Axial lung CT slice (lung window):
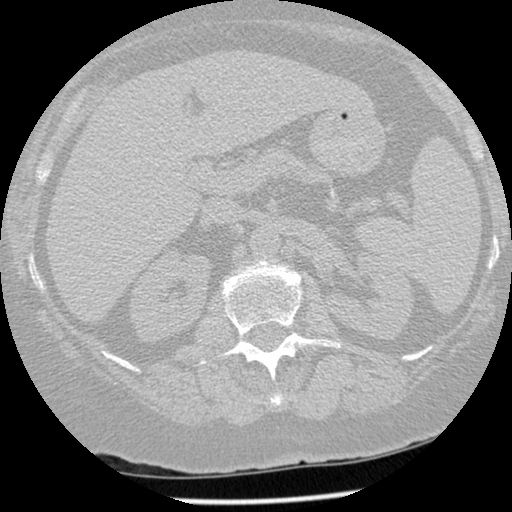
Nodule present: no